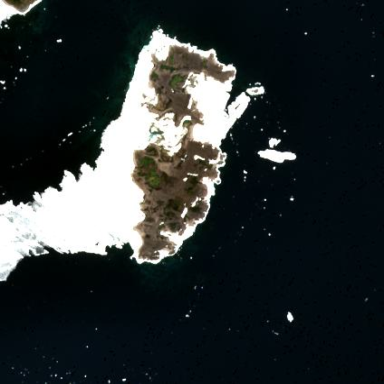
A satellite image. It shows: Island with natural coastline.